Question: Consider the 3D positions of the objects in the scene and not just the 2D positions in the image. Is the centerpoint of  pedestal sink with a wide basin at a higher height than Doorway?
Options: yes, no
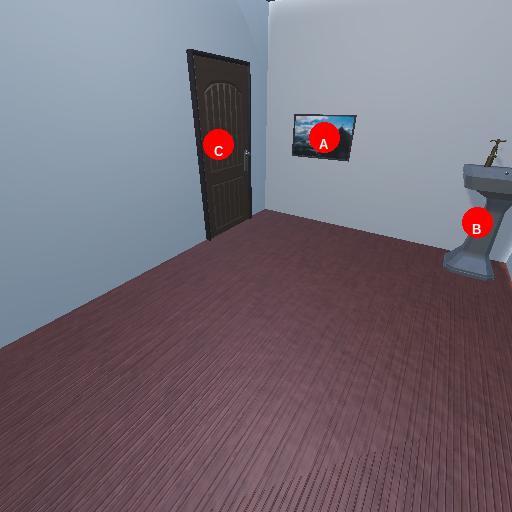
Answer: yes